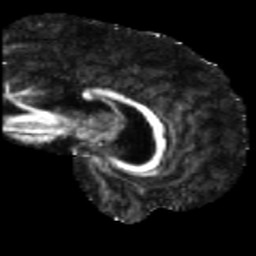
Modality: FA
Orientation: sagittal
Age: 43
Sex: male
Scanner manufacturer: siemens
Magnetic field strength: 3 T
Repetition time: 5.47 s
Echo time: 0.0854 s